Question: I have a formula as follows in google sheets:
'''
=ARRAYFORMULA(IF(LEN(F2:F),IFERROR(SPLIT(REPT("PAID ",F2:F)&REPT("- ",(24-F2:F))," ")),))
'''
This formula will show paid according to number of paid in the cell and show "-" to the cells in the rest column. For now, this formula is only applicable for columns. I dont want like that, I want this formula to be used until the last column because the number of columns will be increased every year. I dont know whether this should be done in Google App Script or what. Anything should be fine to solve my problems. I have attached some images to explain myself clearly. Thanks in advance.
<URL> - Link to google sheets

<URL>
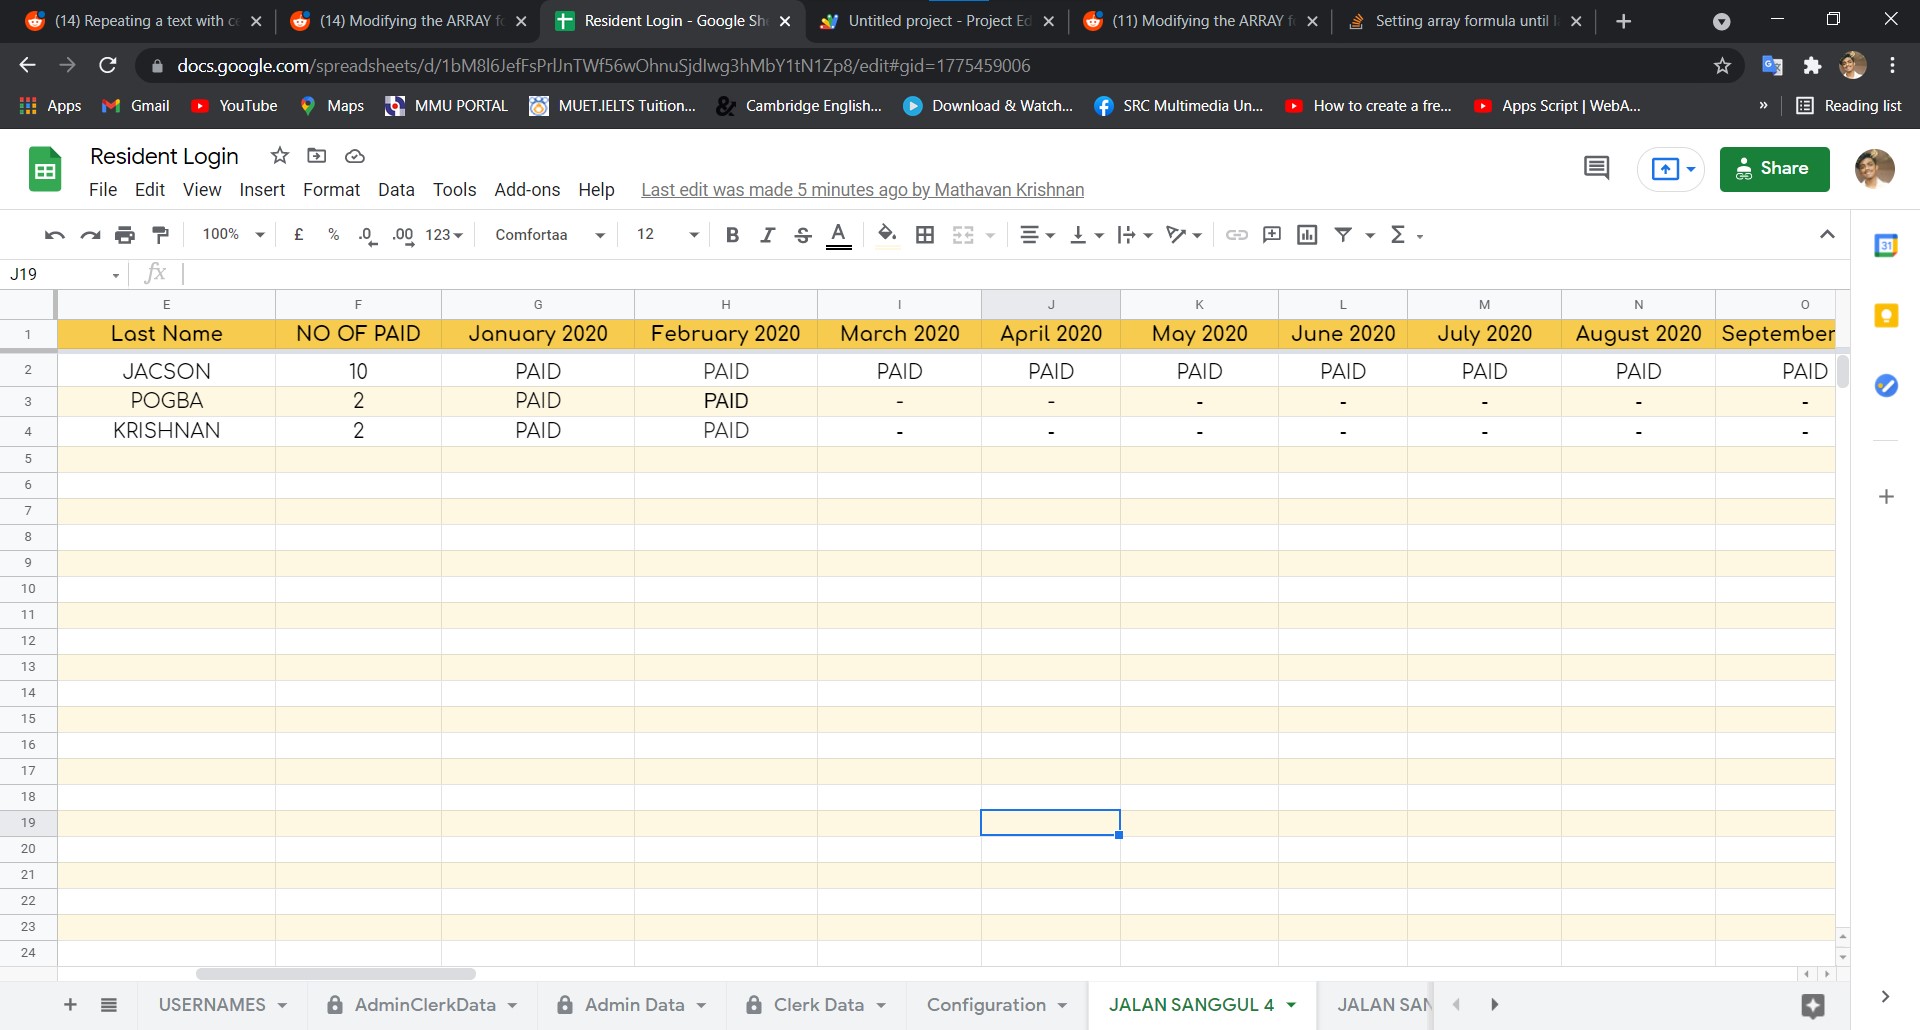
Answer: I will use the sheet "JALAN SANGGUL 4" as an example. Then you will need to apply to all of the other sheets that have the same structure.
Replace your current G1 formula with this:
'=TRANSPOSE(FILTER(Configuration!P2:P,Configuration!P2:P<>""))'
Replace your current G2 formula with this:
'=ARRAYFORMULA(IF(LEN(F2:F),IFERROR(SPLIT(REPT("PAID ",F2:F)&REPT("- ",(COUNTA(FILTER(G1:1,G1:1<>""))-F2:F))," ",1,1)),))'
The added 'FILTER' in each constrains things to only areas where data exists. By counting where only data exists instead of using a set "24" in the second 'REPT' clause, you'll always get dashes going only as far as there are months in Row 1.